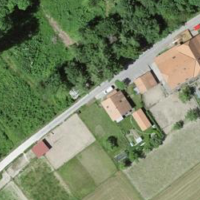
EUNIS habitat code: 55
Species observed at this site:
Tanacetum parthenium